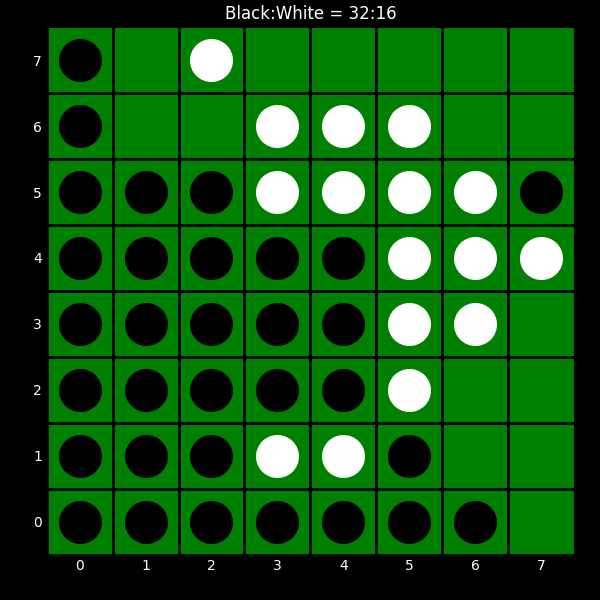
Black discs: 32
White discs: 16